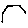
Label: hexagon